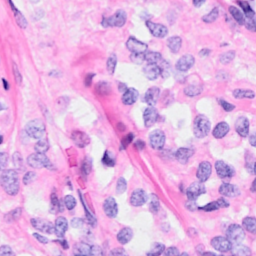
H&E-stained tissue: Breast